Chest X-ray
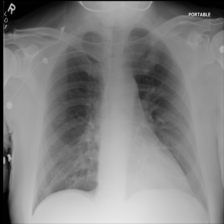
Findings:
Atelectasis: negative
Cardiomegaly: negative
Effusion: negative
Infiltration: negative
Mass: negative
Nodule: positive
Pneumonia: negative
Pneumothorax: negative
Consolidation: negative
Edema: negative
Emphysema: negative
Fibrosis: negative
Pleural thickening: negative
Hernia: negative